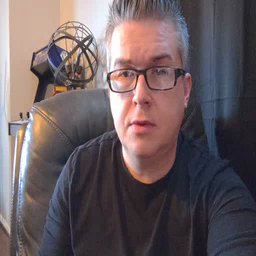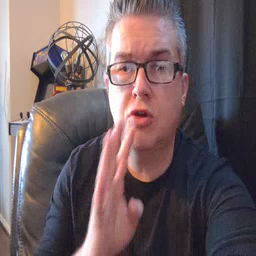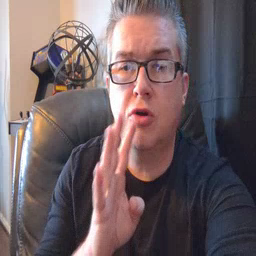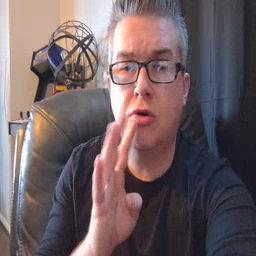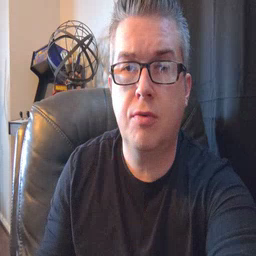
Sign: talk